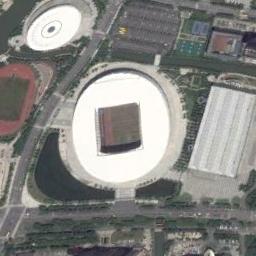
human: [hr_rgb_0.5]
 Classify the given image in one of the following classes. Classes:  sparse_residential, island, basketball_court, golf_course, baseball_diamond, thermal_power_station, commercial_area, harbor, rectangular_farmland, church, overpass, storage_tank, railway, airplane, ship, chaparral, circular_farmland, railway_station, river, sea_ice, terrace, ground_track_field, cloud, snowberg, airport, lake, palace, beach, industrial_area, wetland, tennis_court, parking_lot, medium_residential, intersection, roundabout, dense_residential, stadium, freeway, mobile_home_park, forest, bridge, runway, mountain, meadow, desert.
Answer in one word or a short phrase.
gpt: stadium